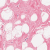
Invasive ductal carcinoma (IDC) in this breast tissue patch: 0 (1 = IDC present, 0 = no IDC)